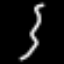
Label: squiggle